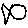
Label: fish